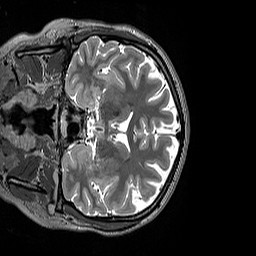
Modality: T2w
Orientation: coronal
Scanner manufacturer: siemens
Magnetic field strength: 3 T
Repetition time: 3.2 s
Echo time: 0.451 s